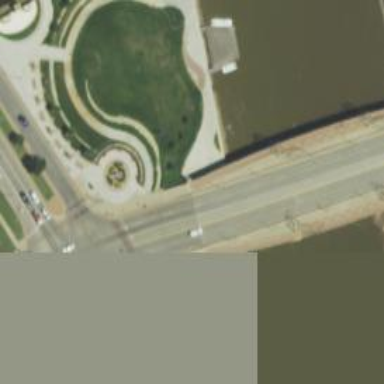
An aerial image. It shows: Secondary road crossing bridge.